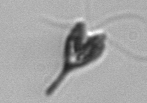
Label: Pyramimonas_longicauda